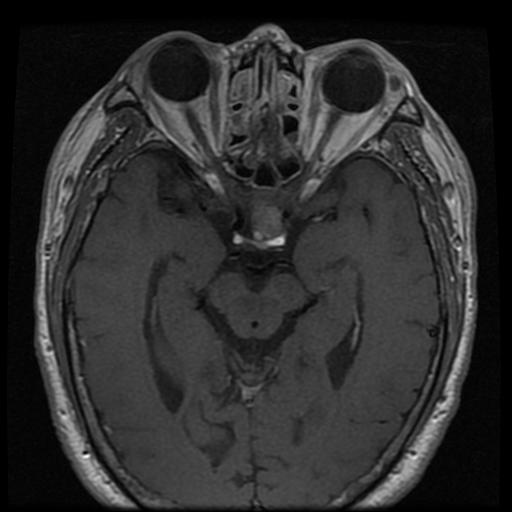
Label: pituitary